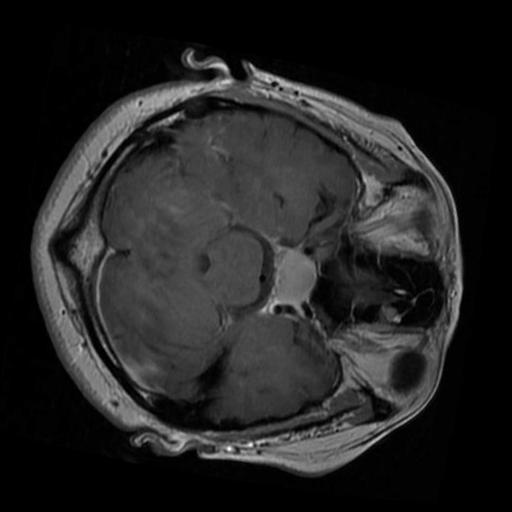
Label: brain_tumor